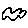
Label: cloud